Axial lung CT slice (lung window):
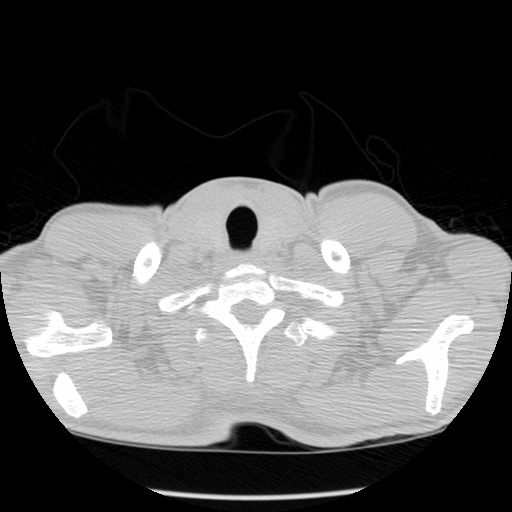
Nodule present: no